Question: I have found this script in Magento which is rotating images from a certain directory. This is working fine. But I need to add a "pause" button after the "1-6". I am not an expert on javascript so not sure how to do this. Can someone please help me with this?
The code:
'''
<?php
$speed = 5000;//miliseconds
?>
<script type="text/javascript">
var timeoutID;
homeTileCount = 1;
$$('.home-tile-container img').each(function(e){
$(e).writeAttribute('id','home-tile-' + homeTileCount);
$(e).addClassName('home-tile');
homeTileCount++;
});
homeTileCount--;
var homeTileRemote = $$('.home-tile-remote')[0];
for (i=homeTileCount;i>=1;i--)
homeTileRemote.insert('<div id="home-tile-remote-'+i+'" class="overflow"><a href="#" onclick="switchTile('+i+');return false">'+i+'</a></div>');
function switchTile(n)
{
//console.log(n);
clearTimeout(timeoutID);
$$('.home-tile-container img').each(function(e){
e.removeClassName('home-tile-active');
});
$$('.home-tile-remote > div').each(function(e){
e.removeClassName('home-tile-remote-active');
});
$('home-tile-remote-'+n).addClassName('home-tile-remote-active');
$('home-tile-'+n).addClassName('home-tile-active');
next = n+1;
if (next > homeTileCount)
next = 1;
timeoutID = setTimeout('switchTile('+next+')', <?=$speed?>);
}
switchTile(1);
setTimeout('switchTile(2)', <?=$speed?>);
</script>
'''
And this is how the carousel looks:
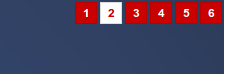
Answer: Maybe this:
'''
<?php
$speed = 5000;//miliseconds
?>
<script type="text/javascript">
var paused=false;
var timeoutID;
homeTileCount = 1;
$$('.home-tile-container img').each(function(e){
$(e).writeAttribute('id','home-tile-' + homeTileCount);
$(e).addClassName('home-tile');
homeTileCount++;
});
homeTileCount--;
var homeTileRemote = $$('.home-tile-remote')[0];
for (i=homeTileCount;i>=1;i--)
homeTileRemote.insert('<div id="home-tile-remote-'+i+'" class="overflow"><a href="#" onclick="switchTile('+i+');return false">'+i+'</a></div>');
function switchTile(n)
{
if (!paused) {
//console.log(n);
clearTimeout(timeoutID);
$$('.home-tile-container img').each(function(e){
e.removeClassName('home-tile-active');
});
$$('.home-tile-remote > div').each(function(e){
e.removeClassName('home-tile-remote-active');
});
$('home-tile-remote-'+n).addClassName('home-tile-remote-active');
$('home-tile-'+n).addClassName('home-tile-active');
next = n+1;
if (next > homeTileCount)
next = 1;
timeoutID = setTimeout('switchTile('+next+')', <?=$speed?>);
}
}
switchTile(1);
setTimeout('switchTile(2)', <?=$speed?>);
</script>
<button type="button" onclick="paused=true;">Pause</button>
'''